Question: I am trying to make a simple illustration where a circle is plotted inside a square. I have used the 'rect()' function from the 'grid' package and the 'draw.circle()' function from the 'plotrix' package before so I thought this would be simple. But clearly I am missing something.
The following code seems to me like it should work:
'''
require(plotrix)
require(grid)
plot(c(-1, 1), c(-1,1), type = "n")
rect( -.5, -.5, .5, .5)
draw.circle( 0, 0, .5 )
'''
however I end up with the circle lapping out of the square in the vertical dimension like this:

What in the heck am I missing?
If you have a simpler way of plotting circles and squares, I'd love to know about it. But I'd also like to know why my method above does not work.
Thanks!
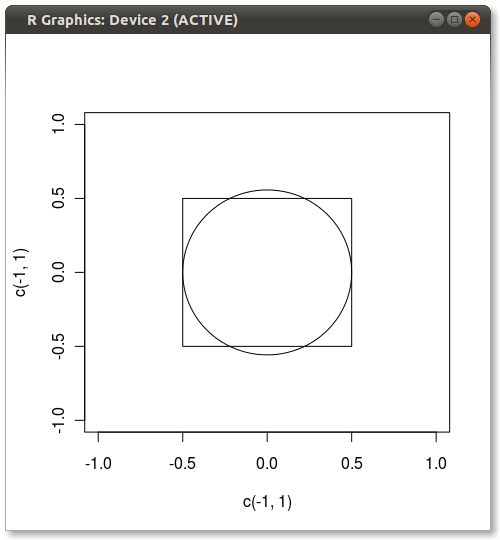
Answer: You need to specify asp=1
'''
require(plotrix)
require(grid)
plot(c(-1, 1), c(-1,1), type = "n", asp=1)
rect( -.5, -.5, .5, .5)
draw.circle( 0, 0, .5 )
'''
See also: <URL>
This one got me too!